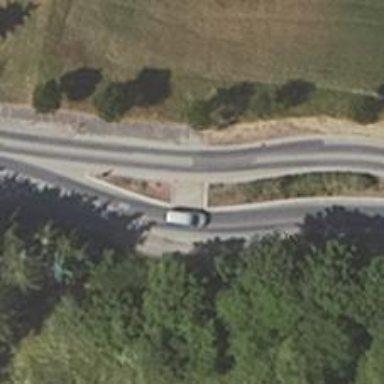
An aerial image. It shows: Unmarked crossing with pedestrian island. The crossing includes traffic calming island.